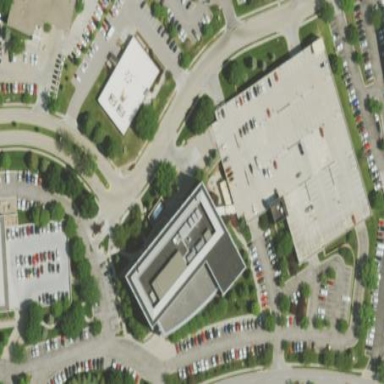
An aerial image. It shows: Office building.